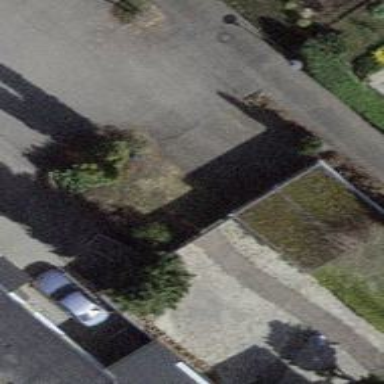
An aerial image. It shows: Garage building.